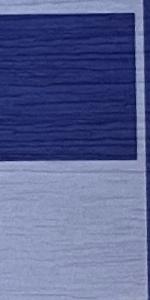
Label: Empty